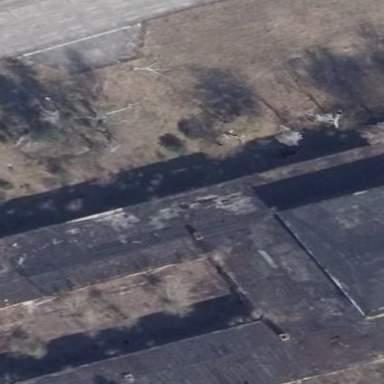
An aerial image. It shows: Part of building.